Field crop: maize
Growth stage: 2
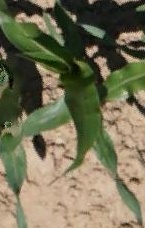
Species: maize